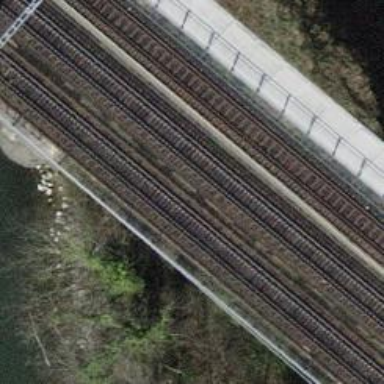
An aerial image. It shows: Railway bridge with electrified contact lines.